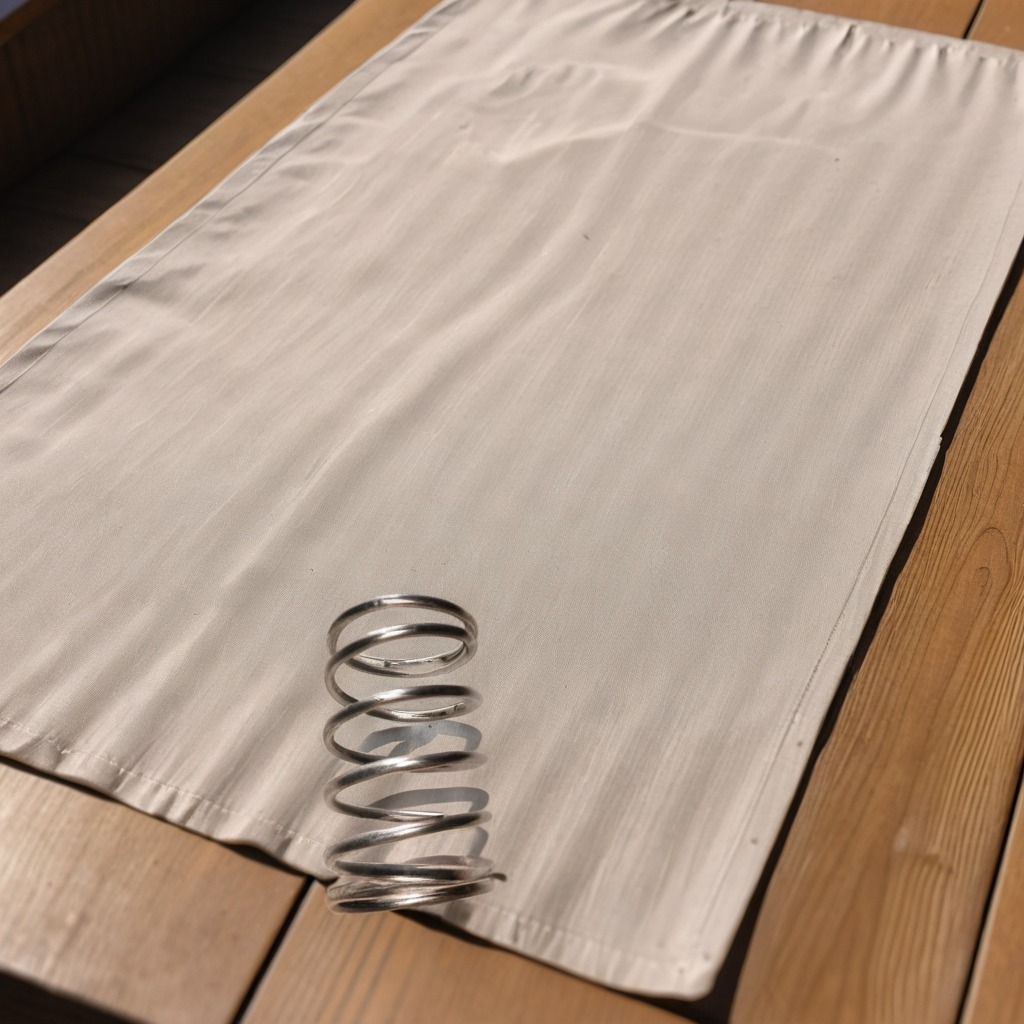
A coiled metal spring lying on a wooden table in an outdoor workshop during daytime bright natural light soft shadows worn but beneath the cloth